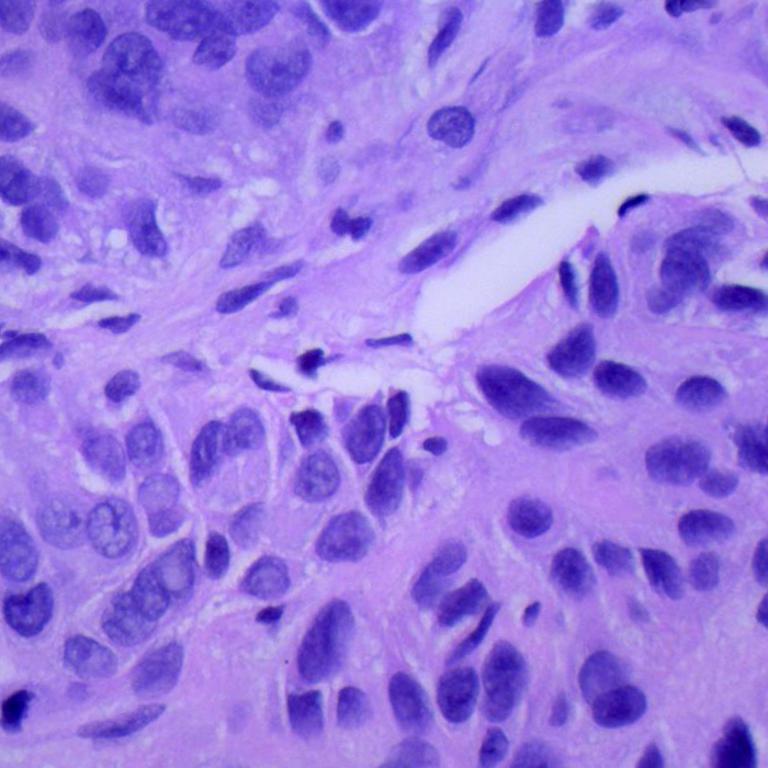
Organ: lung
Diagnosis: squamous carcinomas